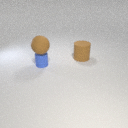
small blue rubber cylinder below large brown rubber sphere